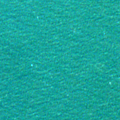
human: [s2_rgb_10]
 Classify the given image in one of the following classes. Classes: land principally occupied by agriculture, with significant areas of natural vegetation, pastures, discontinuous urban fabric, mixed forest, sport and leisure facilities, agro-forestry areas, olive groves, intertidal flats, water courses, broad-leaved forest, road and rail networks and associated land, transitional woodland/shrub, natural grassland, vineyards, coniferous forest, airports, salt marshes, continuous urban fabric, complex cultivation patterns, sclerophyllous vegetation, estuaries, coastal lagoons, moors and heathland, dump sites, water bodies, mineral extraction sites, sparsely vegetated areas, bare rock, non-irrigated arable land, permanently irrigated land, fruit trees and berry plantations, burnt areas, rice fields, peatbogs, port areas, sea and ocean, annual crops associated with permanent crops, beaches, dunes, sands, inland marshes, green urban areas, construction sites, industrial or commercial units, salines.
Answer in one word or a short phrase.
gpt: sea and ocean